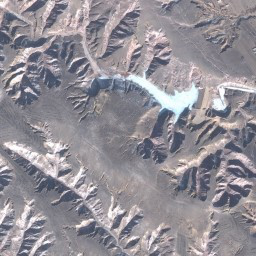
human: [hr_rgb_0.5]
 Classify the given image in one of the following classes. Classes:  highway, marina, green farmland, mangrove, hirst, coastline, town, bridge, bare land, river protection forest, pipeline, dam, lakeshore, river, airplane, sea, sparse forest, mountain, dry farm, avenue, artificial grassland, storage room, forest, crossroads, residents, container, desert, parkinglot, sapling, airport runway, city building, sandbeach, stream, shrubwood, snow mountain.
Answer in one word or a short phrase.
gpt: mountain